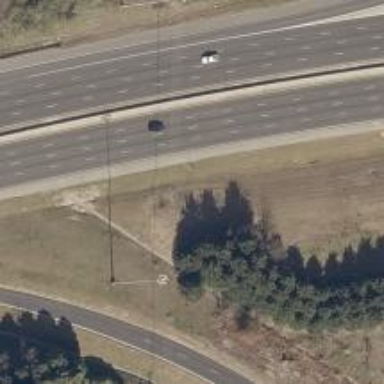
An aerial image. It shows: Motorway.